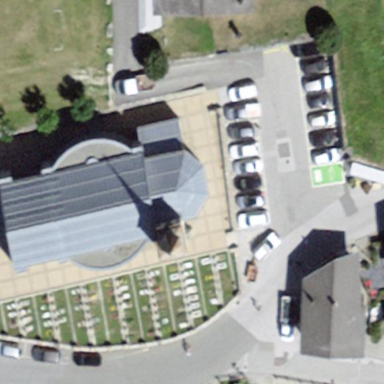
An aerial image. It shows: Building with gabled roof.